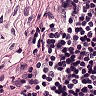
Metastatic tissue present: no